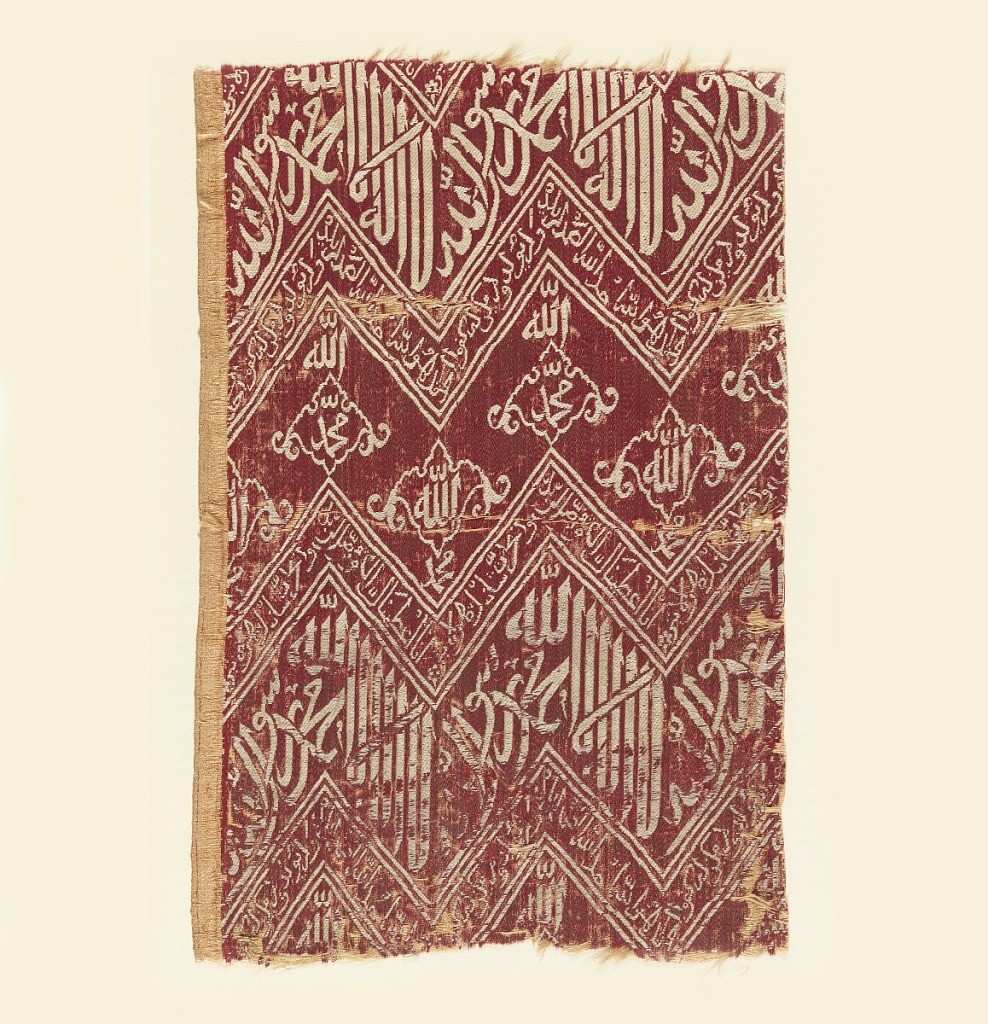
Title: Textile
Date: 16th–17th century
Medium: silk Technique: compound satin Label: silk compound satin
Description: Fragment of woven silk with zigzag bands of Kufic script in white on a red ground. The inscriptions are translated as (top to bottom):

There is no god but Allah, Muhammad is the prophet of God (repeated)

Say: He is God alone: God the Eternal! He begetteth not and is not begotten; and there is none like unto him

Allah (repeated) Muhammad (repeated)

Truly we have given thee an abundance; Pray therefore to the Lord, and slay the victims. Verily whoso hateth thee shall be childless